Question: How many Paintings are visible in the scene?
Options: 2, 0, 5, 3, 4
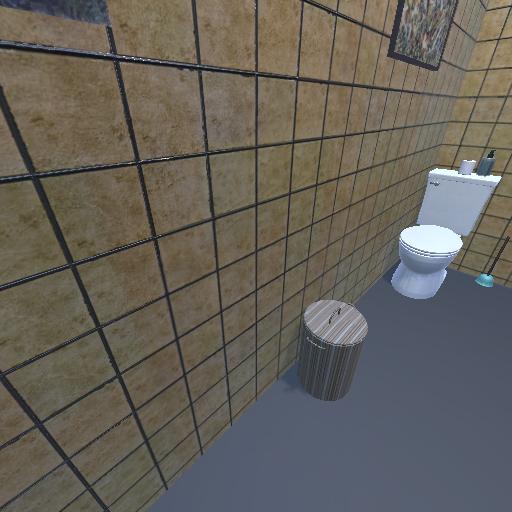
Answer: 2